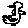
Label: bird